Field crop: tomato
Growth stage: 1
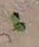
Species: solanum